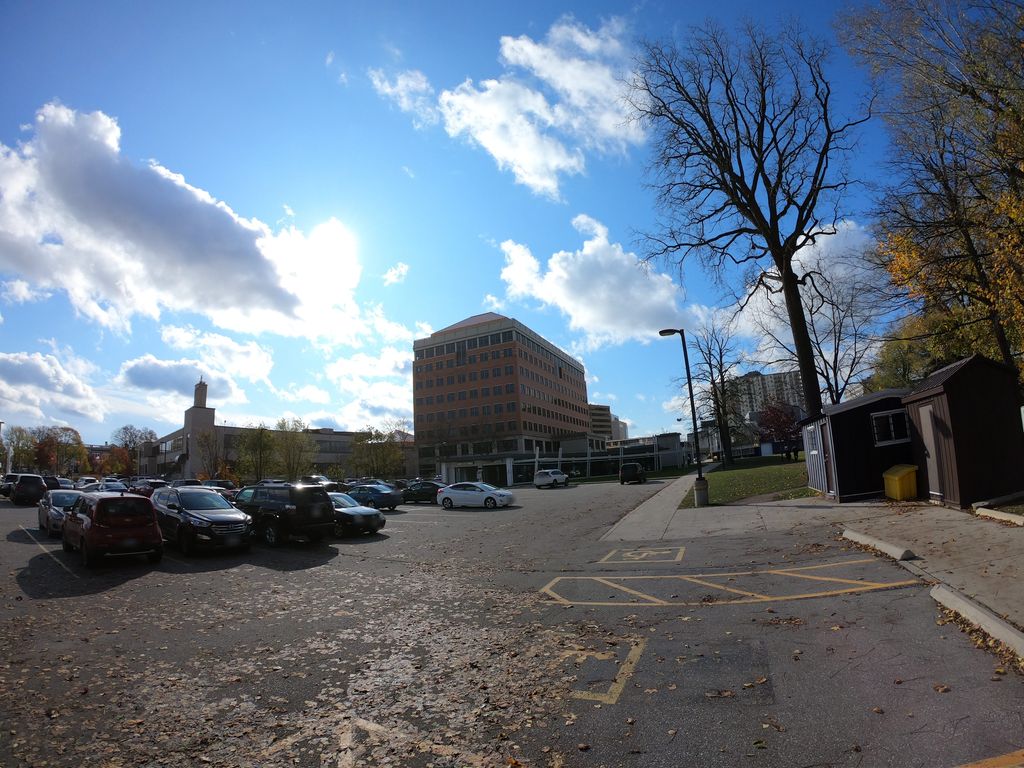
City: kitchener-waterloo